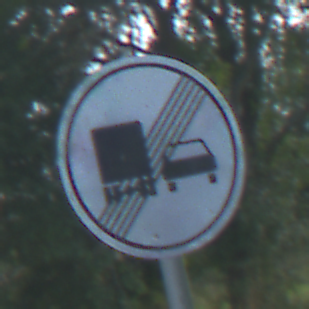
Verkehrszeichen: EndeUeberholverbotKraftfahrzeuge
Umgebung: Outdoor, Nature
Tageszeit: MorningAfternoon
Wetter: PartlyCloudy
Licht: Natural
Jahreszeit: NotSpecified
Kontrast: MediumContrast